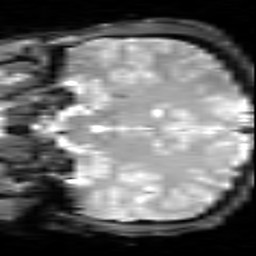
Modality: inplaneT2
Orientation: coronal
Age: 20
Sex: male